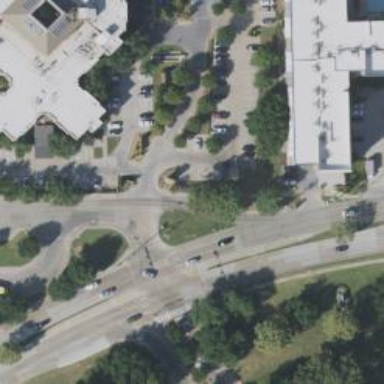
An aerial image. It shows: Secondary_link road with separate sidewalk.